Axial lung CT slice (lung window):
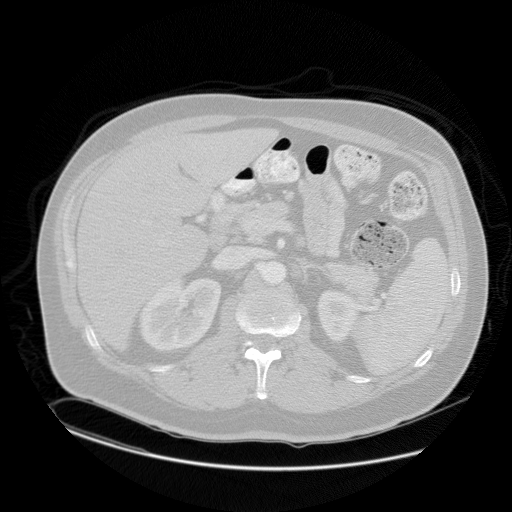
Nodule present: no